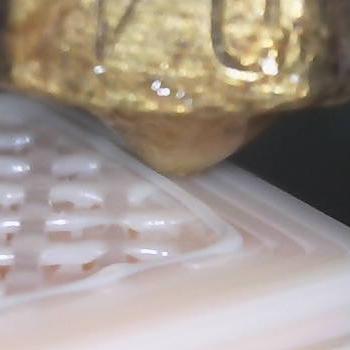
Flow rate: 42%